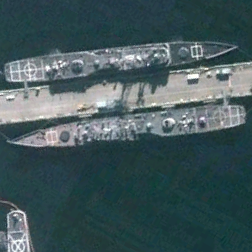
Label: cruiser